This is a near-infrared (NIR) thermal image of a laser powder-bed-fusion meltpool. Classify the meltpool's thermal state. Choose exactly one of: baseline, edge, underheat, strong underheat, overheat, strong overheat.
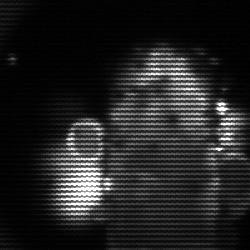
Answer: strong underheat